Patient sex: F
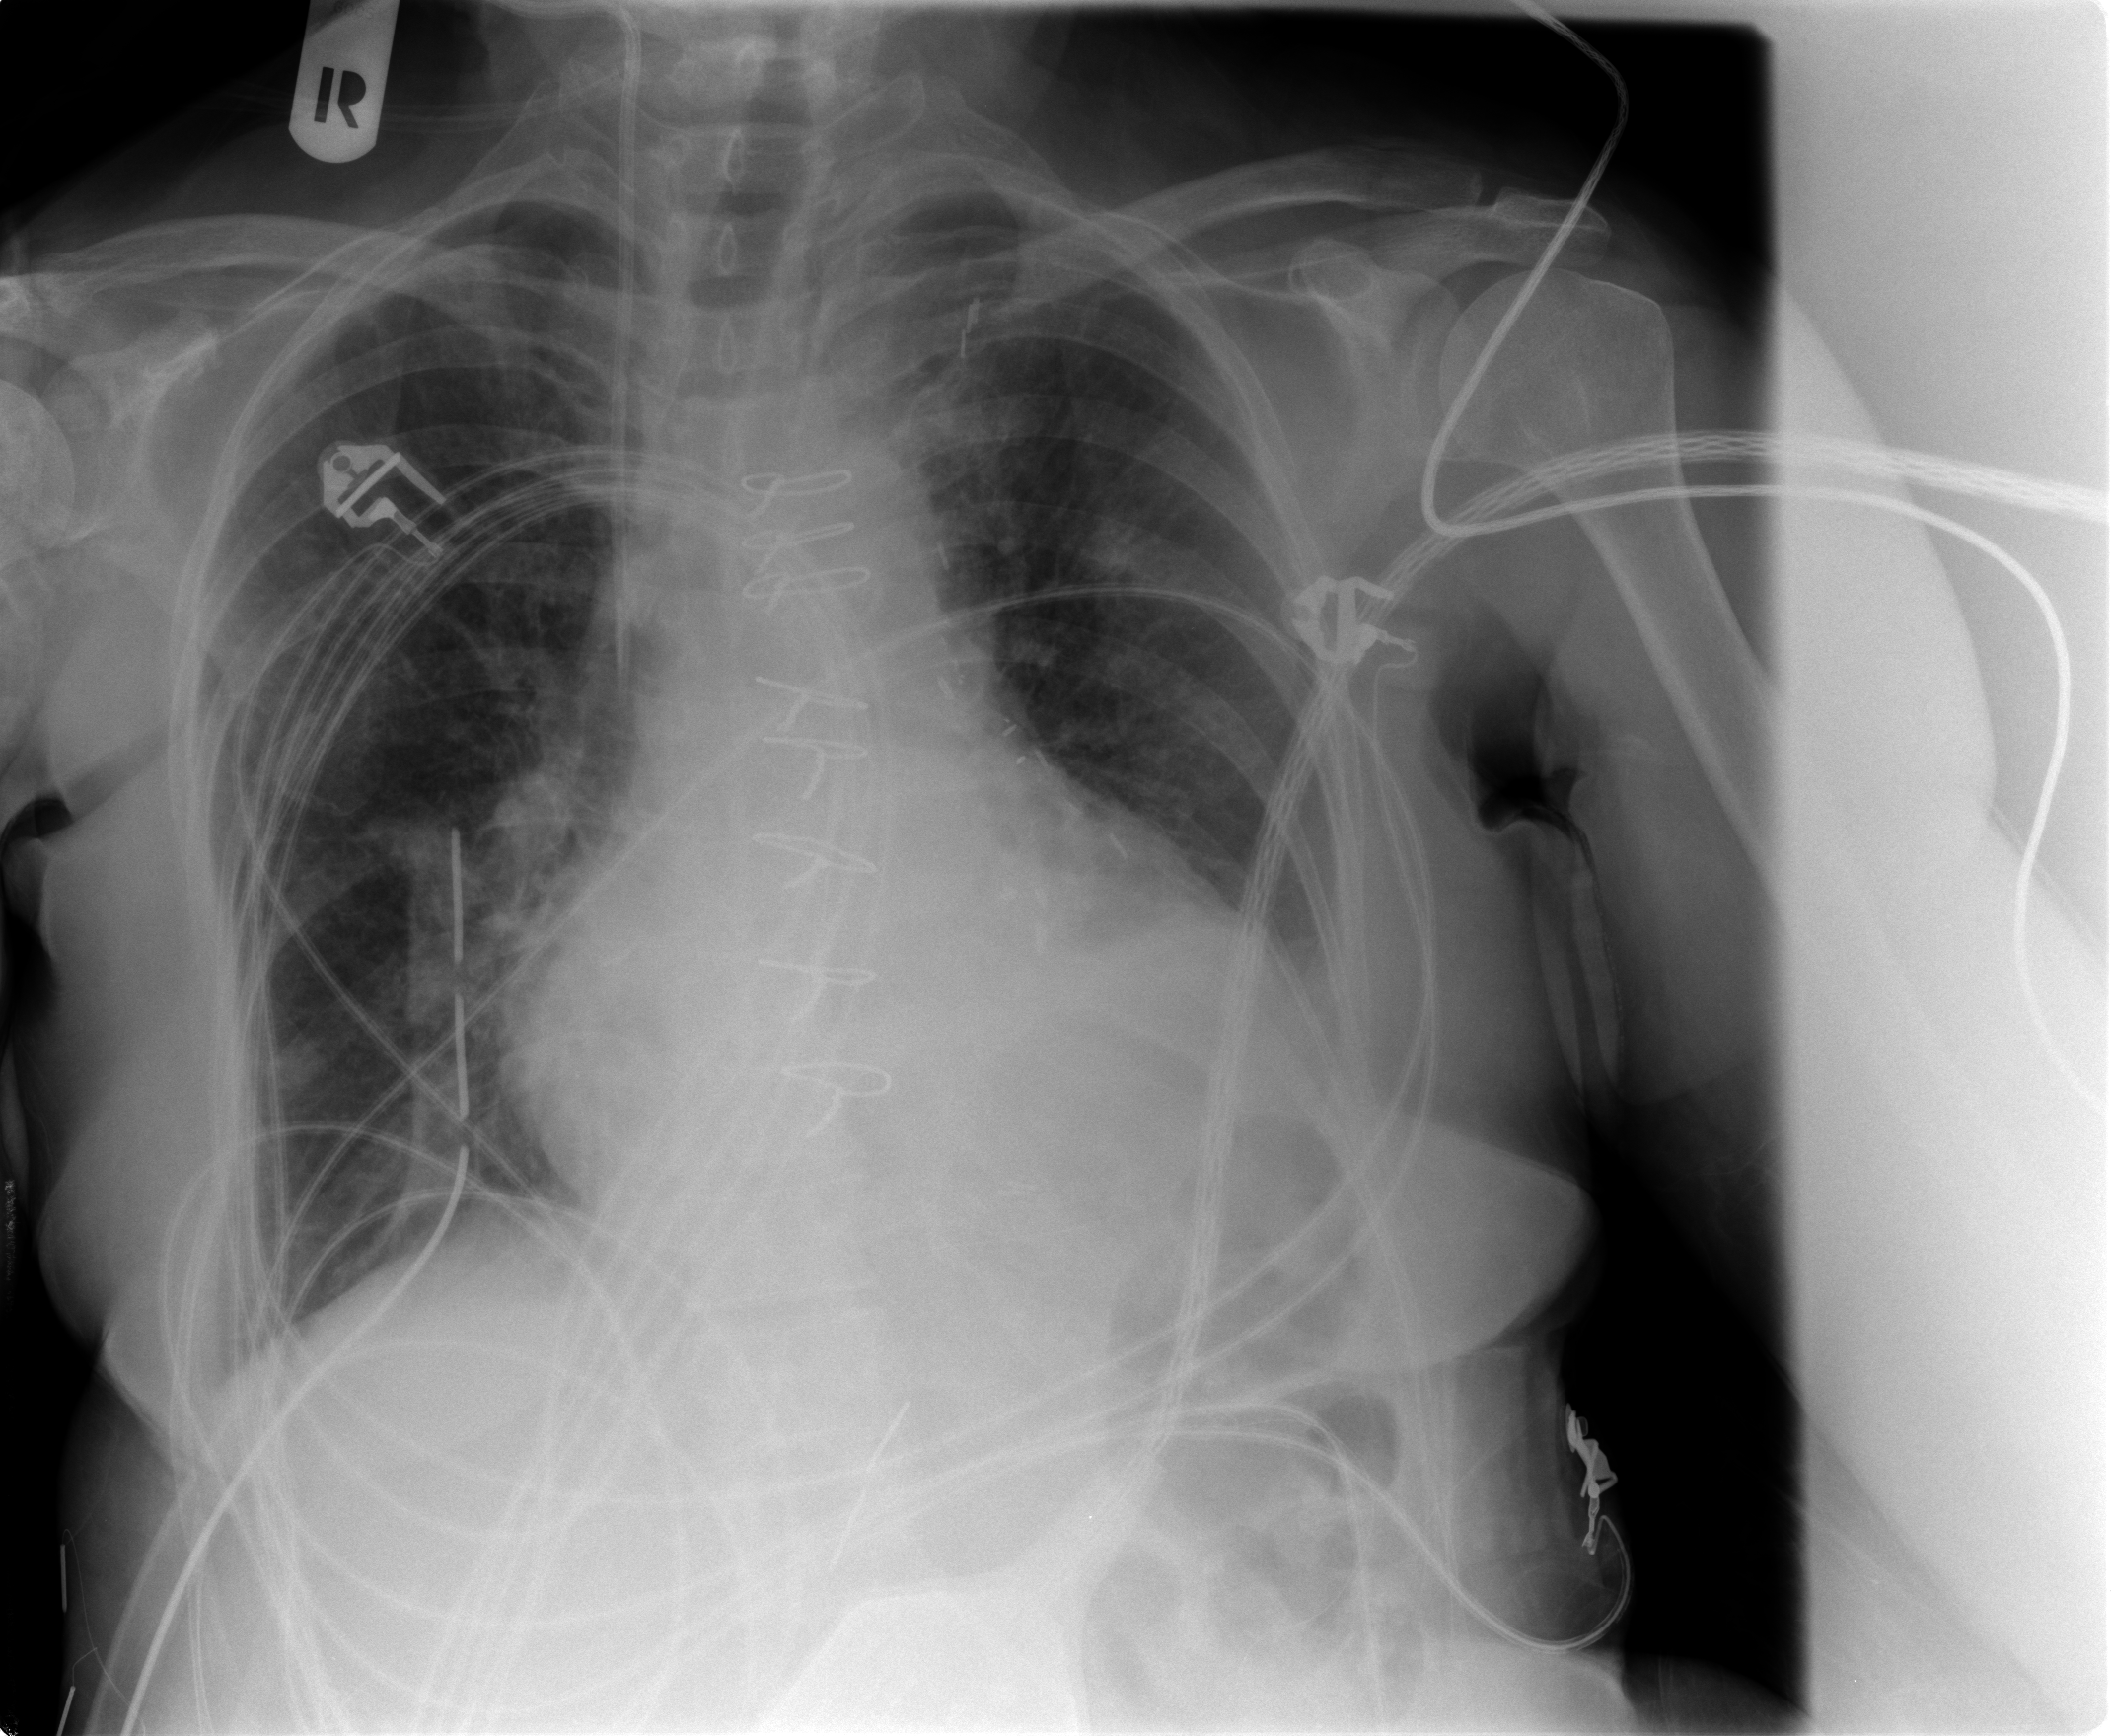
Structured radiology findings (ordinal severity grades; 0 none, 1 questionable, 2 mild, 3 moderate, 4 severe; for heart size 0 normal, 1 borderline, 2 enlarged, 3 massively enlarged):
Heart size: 2
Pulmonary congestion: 1
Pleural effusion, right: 0
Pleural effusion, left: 1
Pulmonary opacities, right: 0
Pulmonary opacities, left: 0
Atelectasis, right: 0
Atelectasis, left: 2